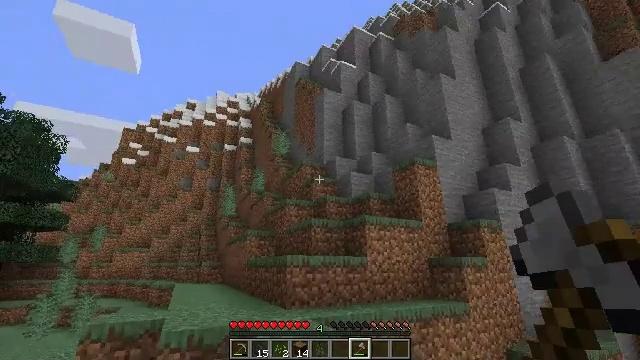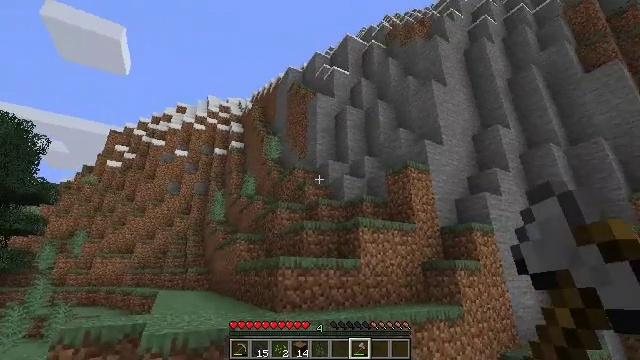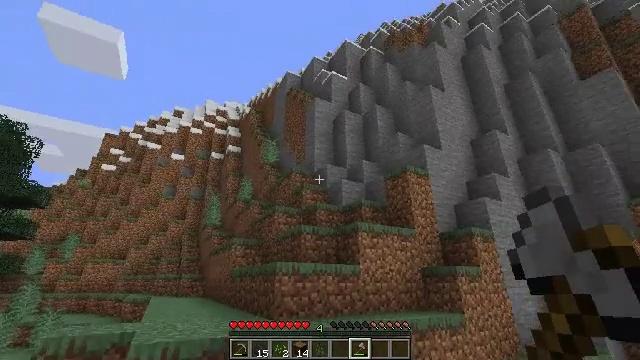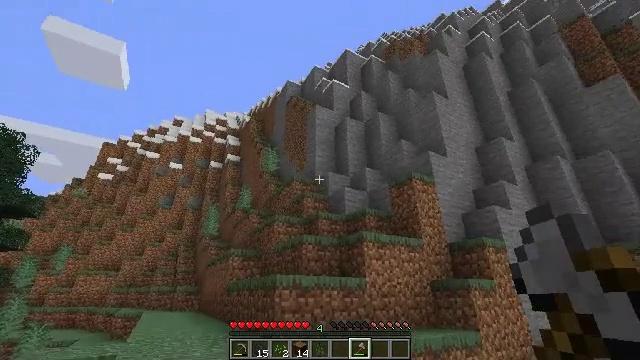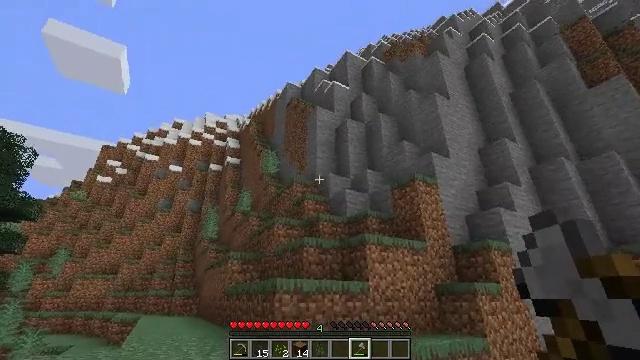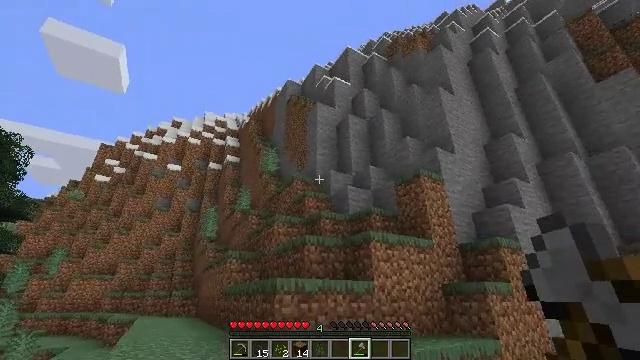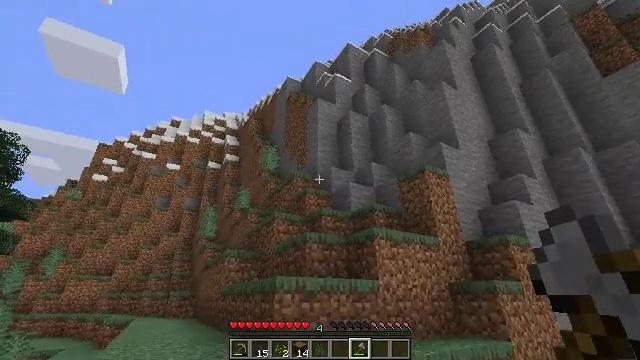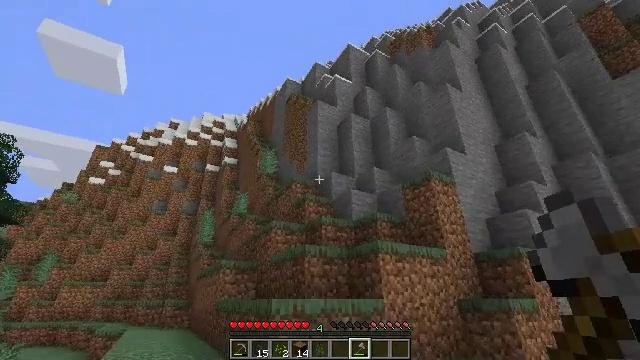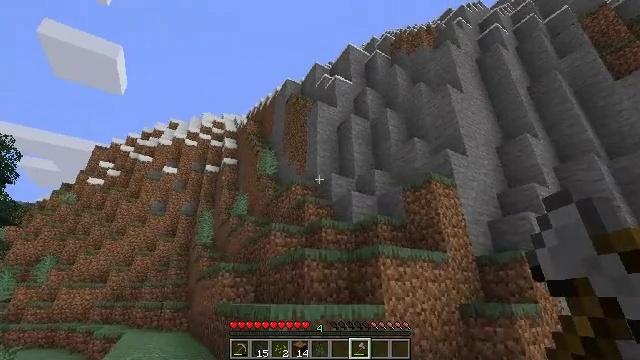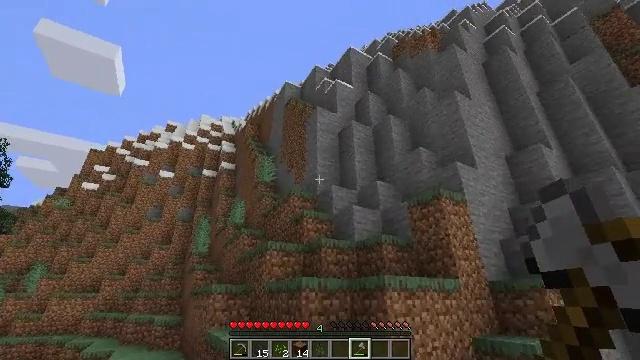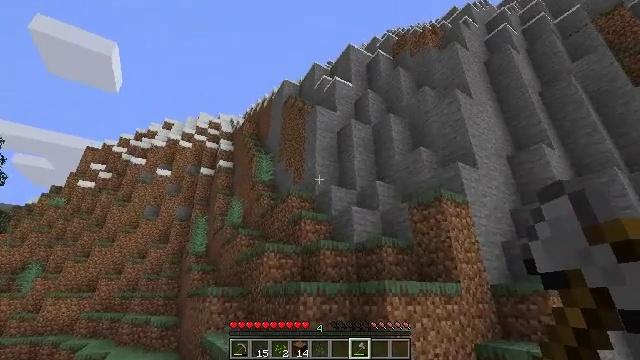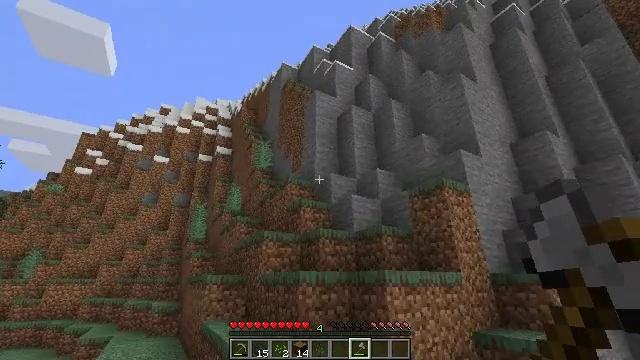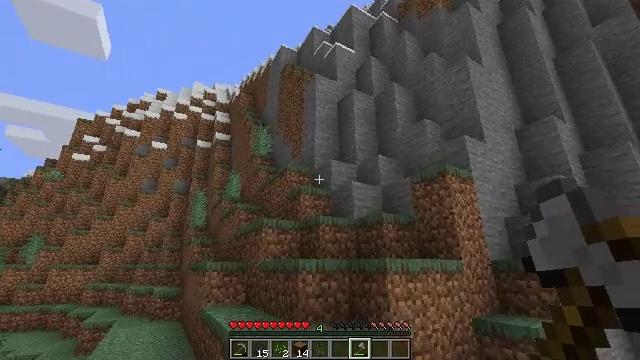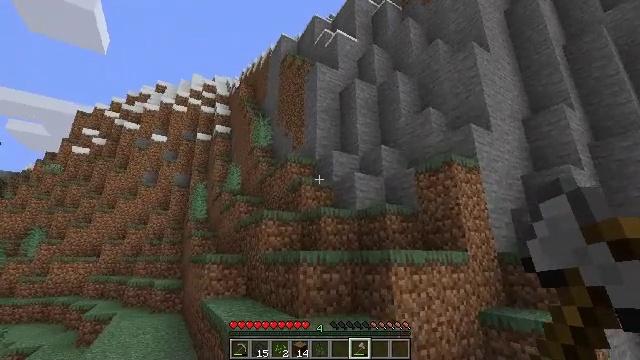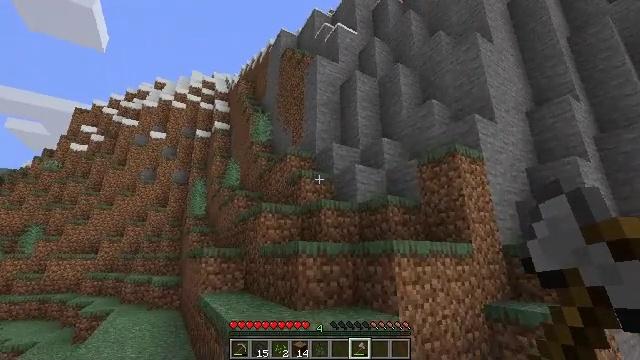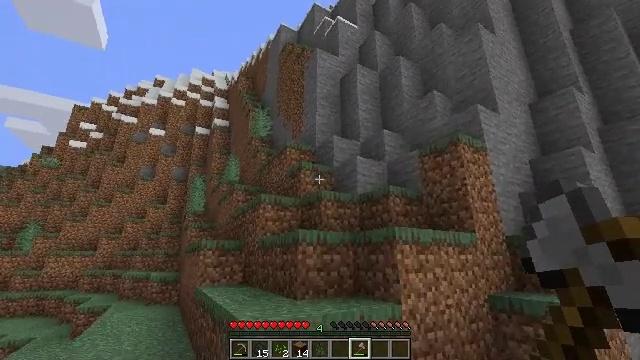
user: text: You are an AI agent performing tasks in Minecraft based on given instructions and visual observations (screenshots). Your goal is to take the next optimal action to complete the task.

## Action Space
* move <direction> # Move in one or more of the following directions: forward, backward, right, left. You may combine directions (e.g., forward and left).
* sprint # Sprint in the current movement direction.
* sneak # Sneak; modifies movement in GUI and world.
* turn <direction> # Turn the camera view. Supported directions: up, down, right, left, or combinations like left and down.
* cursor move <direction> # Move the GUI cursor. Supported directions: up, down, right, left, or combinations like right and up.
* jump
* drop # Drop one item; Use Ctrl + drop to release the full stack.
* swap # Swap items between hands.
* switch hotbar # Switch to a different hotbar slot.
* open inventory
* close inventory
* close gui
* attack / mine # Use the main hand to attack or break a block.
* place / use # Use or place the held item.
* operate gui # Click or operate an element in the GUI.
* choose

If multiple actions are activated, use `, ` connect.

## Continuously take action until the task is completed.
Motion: motion action
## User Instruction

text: Harvest the large fern for decoration.
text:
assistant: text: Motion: move forward, turn right and up
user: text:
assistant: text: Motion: move forward, turn up
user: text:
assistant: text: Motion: move forward, turn up
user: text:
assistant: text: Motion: move forward
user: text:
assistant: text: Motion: move forward
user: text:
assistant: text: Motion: move forward
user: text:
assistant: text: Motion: move forward, jump
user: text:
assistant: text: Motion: move forward, jump
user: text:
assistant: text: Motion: move forward, jump
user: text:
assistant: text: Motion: move forward, jump
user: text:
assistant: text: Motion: move forward, turn down, jump
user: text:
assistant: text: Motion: move forward, turn down, jump
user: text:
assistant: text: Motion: move forward, turn down
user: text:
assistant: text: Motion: move forward
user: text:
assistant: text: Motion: move forward
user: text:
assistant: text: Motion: move forward
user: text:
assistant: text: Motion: move forward
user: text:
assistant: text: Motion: move forward, jump
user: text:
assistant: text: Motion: no_op
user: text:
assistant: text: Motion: no_op
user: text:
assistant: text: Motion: no_op
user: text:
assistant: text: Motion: no_op
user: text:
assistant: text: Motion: turn left
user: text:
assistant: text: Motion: turn left and down
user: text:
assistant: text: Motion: move forward, turn left
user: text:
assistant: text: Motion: move forward, turn left
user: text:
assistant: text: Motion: move forward
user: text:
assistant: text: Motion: move forward
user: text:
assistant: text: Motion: move forward, jump
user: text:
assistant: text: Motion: move forward, jump